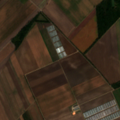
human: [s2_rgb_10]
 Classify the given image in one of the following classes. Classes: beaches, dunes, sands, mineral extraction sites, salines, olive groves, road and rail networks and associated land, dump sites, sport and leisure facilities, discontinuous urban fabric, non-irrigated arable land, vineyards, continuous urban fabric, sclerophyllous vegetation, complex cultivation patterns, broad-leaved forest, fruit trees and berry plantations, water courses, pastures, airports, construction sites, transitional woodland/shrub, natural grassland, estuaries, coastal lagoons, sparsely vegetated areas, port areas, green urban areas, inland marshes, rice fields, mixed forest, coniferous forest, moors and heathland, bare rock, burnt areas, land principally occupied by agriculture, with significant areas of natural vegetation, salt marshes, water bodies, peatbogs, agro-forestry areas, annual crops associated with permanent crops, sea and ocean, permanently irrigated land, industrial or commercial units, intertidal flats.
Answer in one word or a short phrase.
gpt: non-irrigated arable land